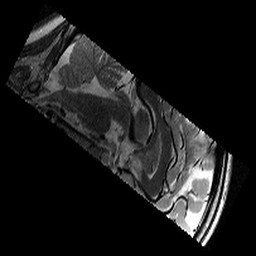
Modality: T2w
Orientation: sagittal
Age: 11
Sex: female
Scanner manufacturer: siemens
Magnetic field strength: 3 T
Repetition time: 9.23 s
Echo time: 0.067 s